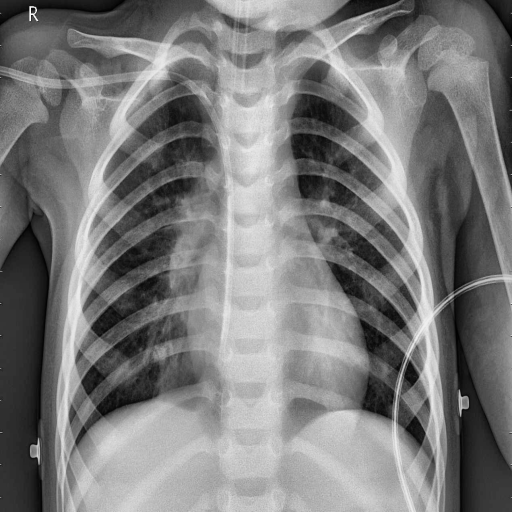
Finding: PNEUMONIA